Question: i used flexigrid and the data that are supposed to be displayed in it are displayed instead in a white page, image here:
here is my view:
'''
@using (Html.BeginForm("JsonEmployee", "Employees", FormMethod.Post))
{
@Html.ValidationSummary(true)
<fieldset>
<h5>
ENTER A NAME TO FILTER THE LIST:</h5>
<div style="float: left">
<input name="nameSelected" type="text" /> &nbsp </div>
<div style="float: left">
<input class="btn btn-inverse" type="submit" value="FILTER" /></div>
</fieldset>
}
<table class="flex" style="display: none">
</table>
<script type="text/javascript" language="javascript">
$('.flex').flexigrid({
url: '/Employees/JsonEmployee',
dataType: 'json',
method: 'GET',
colModel: [
{ display: 'NUMBER', name: 'number', width: 200, sortable: true, align: 'center' },
{ display: 'NAME', name: 'name', width: 300, sortable: true, align: 'center' },
{ display: 'ROLE', name: 'role', width: 200, sortable: true, align: 'center'}],
searchitems: [
{ display: 'NUMBER', name: 'number' },
{ display: 'NAME', name: 'name', isdefault: true }
],
sortname: "number",
sortorder: "name",
usepager: true,
title: 'Employees',
useRp: true,
rp: 15,
showTableToggleBtn: true,
width: 950
});
</script>
'''
and here is my controller:
'''
[Authorize(Users = "Admin")]
[HttpPost]
public ActionResult JsonEmployee(String nameSelected)
{
CacheClear();
var employees = db.Employees.Where(r => r.Name.Contains(nameSelected)).OrderBy(r => r.Name);
var res = new
{
page = 1,
total = employees.Count(),
rows = employees.Select(x => new { x.Number, x.Name, x.Role })
.ToList()
.Select(x => new
{
id = x.Number,
cell = new string[]
{
x.Number,
x.Name,
x.Role
}
}).ToArray(),
};
return Json(res, JsonRequestBehavior.AllowGet);
}
'''
i have a form which accepts a string input from users.. if the user clicks the submit button, the flexigrid in my page should be populated by a filtered list.. however, the page redirects to a white page with the data of json just like the picture above...
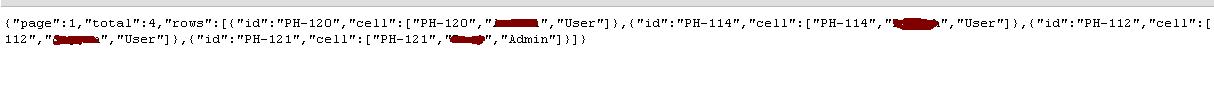
Answer: You have created an HTML form pointing to the '/Employees/JsonEmployee' action. So when you submit this form it is normal that the browser will send a POST request to this controller action and redirect to it and show the results of its execution. That's how HTML works. If you want to stay on the same page you could AJAXify this form and cancel the default action. Like this:
'''
$('form').submit(function () {
// Send an AJAX request to the controller action that this HTML <form>
// is pointing to in order to fetch the results in a JSON form
$.ajax({
url: this.action,
type: this.method,
data: $(this).serialize(),
success: function (result) {
// When the AJAX request succeeds we get the result returned
// by the controller action which represents the JSON data source
// for the flexgrid. So all that's left is rebind the grid with
// this new data source:
$('.flex').flexAddData(result);
}
});
// Prevent the browser from redirecting to the /Employees/JsonEmployee action
return false;
});
'''